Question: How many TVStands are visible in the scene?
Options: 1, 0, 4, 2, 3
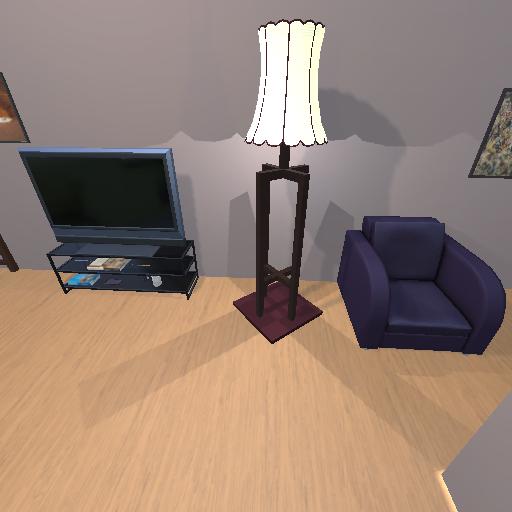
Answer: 1